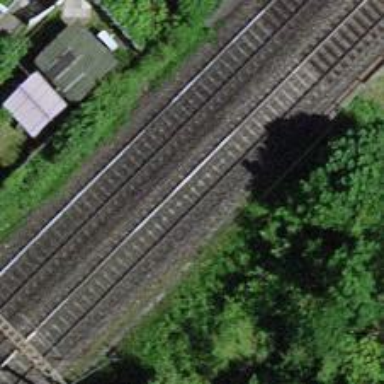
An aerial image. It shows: Railway bridge with electrified contact line. There is one track on the bridge.